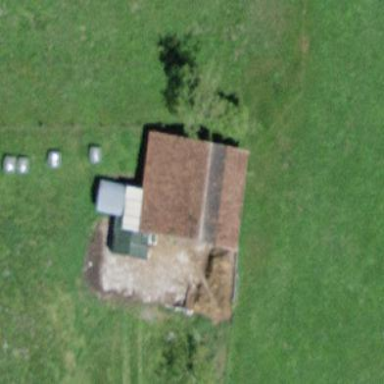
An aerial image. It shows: Barn.